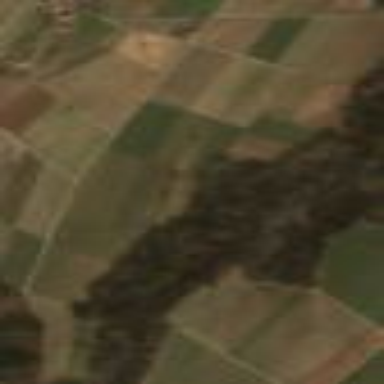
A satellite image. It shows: Picturesque farmland scene.